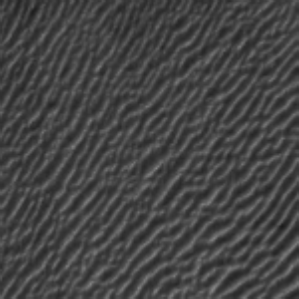
Label: frost